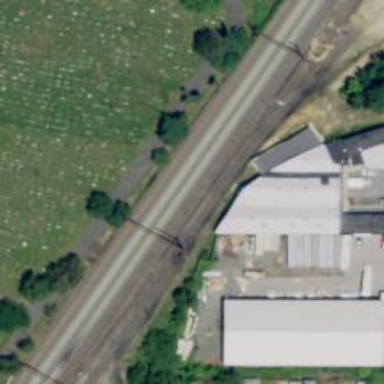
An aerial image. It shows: Railway siding for service.